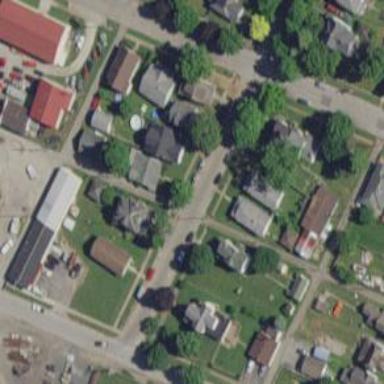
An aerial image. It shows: Alley classified as service road.